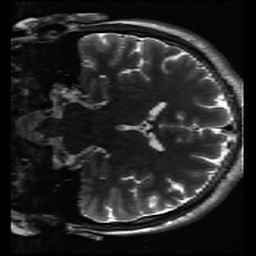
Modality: inplaneT2
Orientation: coronal